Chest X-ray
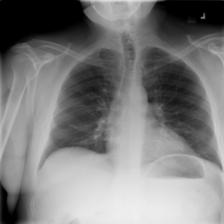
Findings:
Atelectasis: negative
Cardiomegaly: negative
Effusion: negative
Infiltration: negative
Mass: negative
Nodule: negative
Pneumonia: negative
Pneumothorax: negative
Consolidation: negative
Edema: negative
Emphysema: negative
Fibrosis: negative
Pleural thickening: negative
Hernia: negative